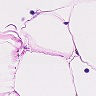
Metastatic tissue present: no